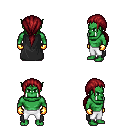
a pixel art fantasy rpg character, male body template, orc, green skin, black cape, white pants, brunette ponytail hairstyle, gold gloves, four views (front, back, left, right), 2x2 character sprite sheet, small pixel art, hard edges, no anti-aliasing